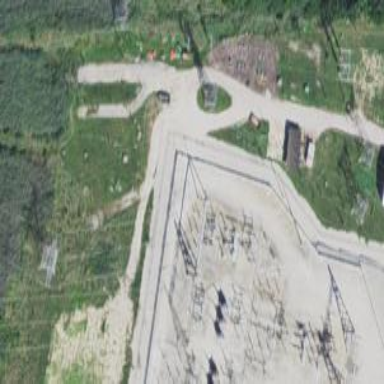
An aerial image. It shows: Switch used for power control.